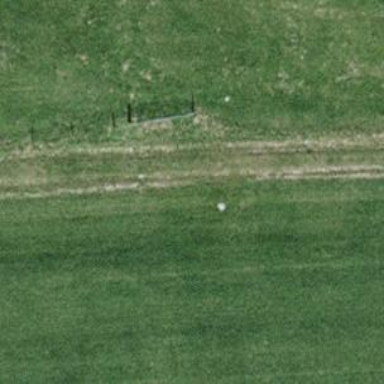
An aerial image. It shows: Track with very rough surface.